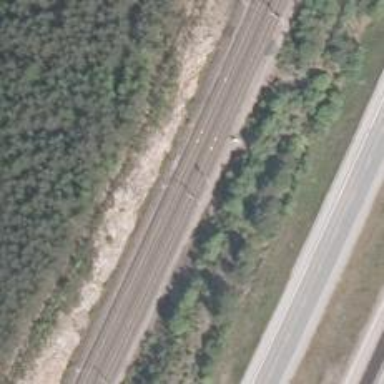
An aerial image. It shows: Railway signal.